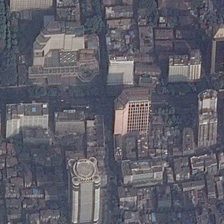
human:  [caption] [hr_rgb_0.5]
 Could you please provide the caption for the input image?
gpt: there is a hybrid area of commerce and residence .

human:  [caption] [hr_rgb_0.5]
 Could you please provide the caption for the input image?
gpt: a commercial which is surrounded by some trees is in the center of a neighborhood .

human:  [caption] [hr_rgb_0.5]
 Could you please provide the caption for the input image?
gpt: several skyscrapers are scattered among those common buildings in this commercial area .

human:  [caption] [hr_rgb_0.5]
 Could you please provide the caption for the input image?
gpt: a commercial which is surrounded by some trees is in the center of a neighborhood .

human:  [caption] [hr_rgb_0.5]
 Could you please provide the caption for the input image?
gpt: many commercial tall buildings are in a commercial area .